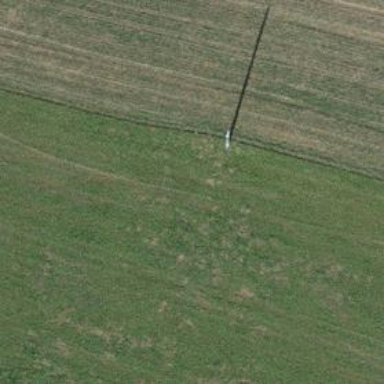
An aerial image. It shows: Minor power line.